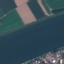
Land use / land cover: River